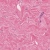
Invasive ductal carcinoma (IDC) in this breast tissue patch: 0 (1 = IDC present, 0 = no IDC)